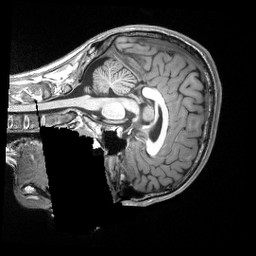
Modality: T1w
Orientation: sagittal
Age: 18
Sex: male
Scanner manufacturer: siemens
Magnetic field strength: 3 T
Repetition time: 2.3 s
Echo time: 0.00298 s